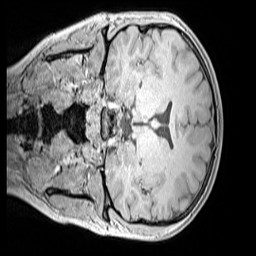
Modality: MP2RAGE
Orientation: coronal
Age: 12
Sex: female
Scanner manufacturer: siemens
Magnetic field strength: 3 T
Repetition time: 4 s
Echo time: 0.00299 s